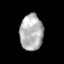
Tissue: skin
Cell type: Epithelial cells
Senescence score: 0.2302
Nuclear area (px): 816
Mean DAPI intensity: 177.504